Aerial crown-view tile of a tropical tree (Barro Colorado Island, Panama), acquired 20240918:
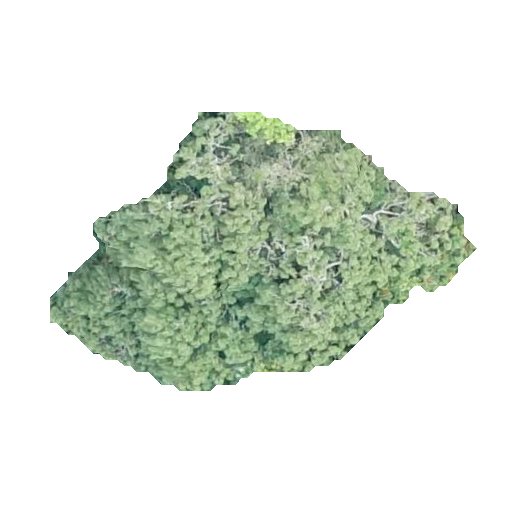
Species: Ceiba pentandra
GBIF accepted scientific name: Ceiba pentandra
Crown area: 114.802 m²